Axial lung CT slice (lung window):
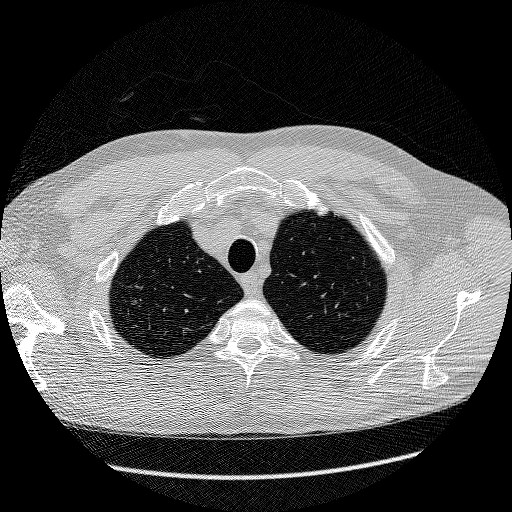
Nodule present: no